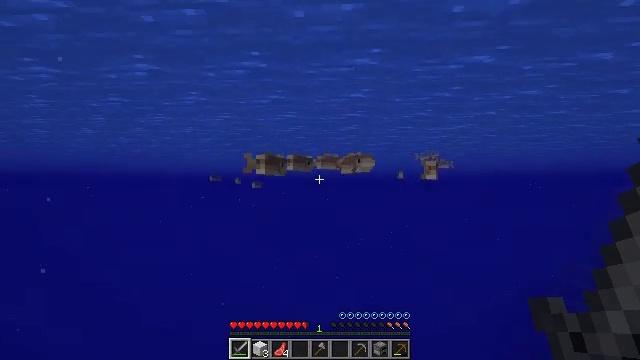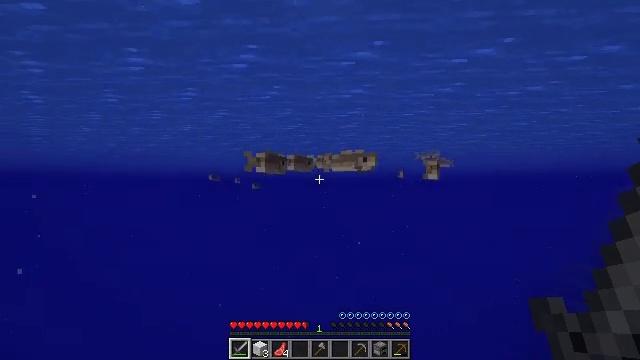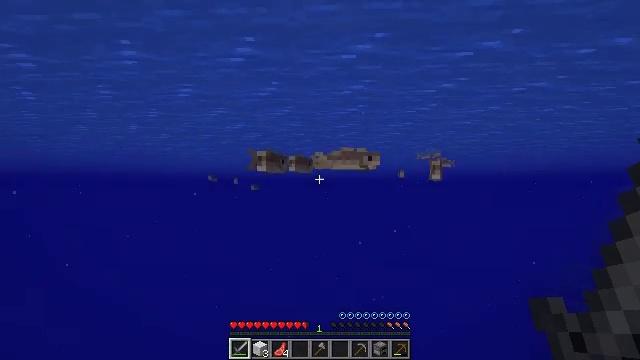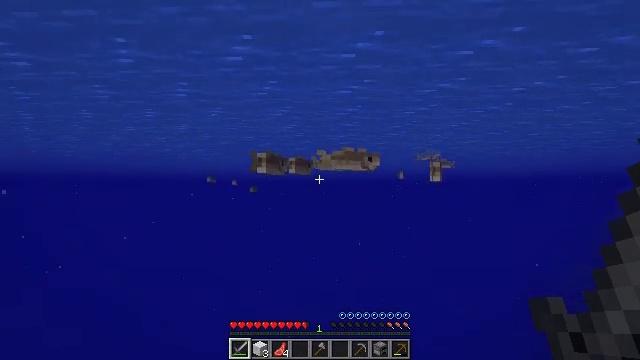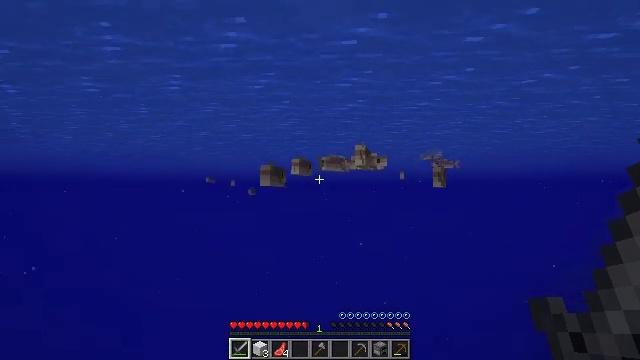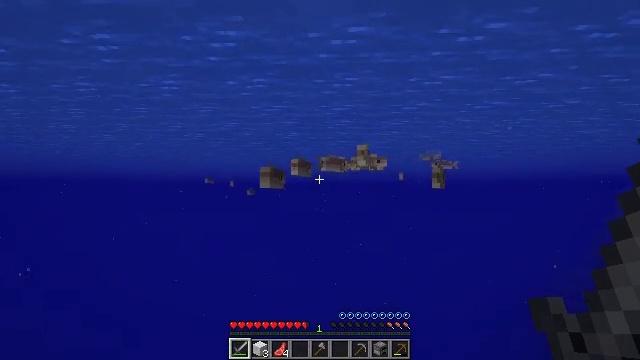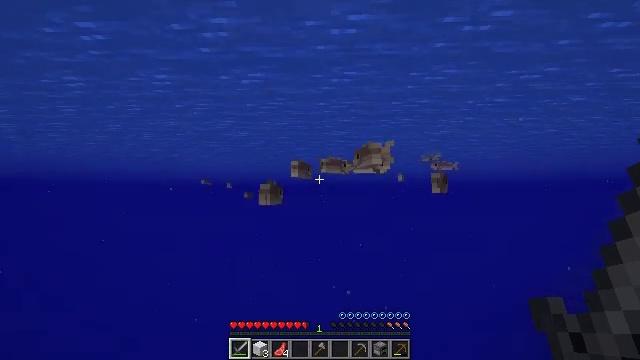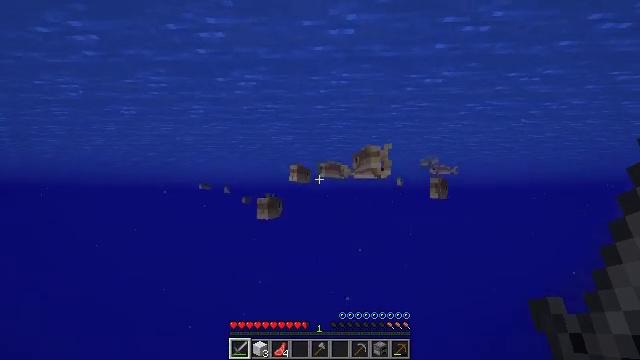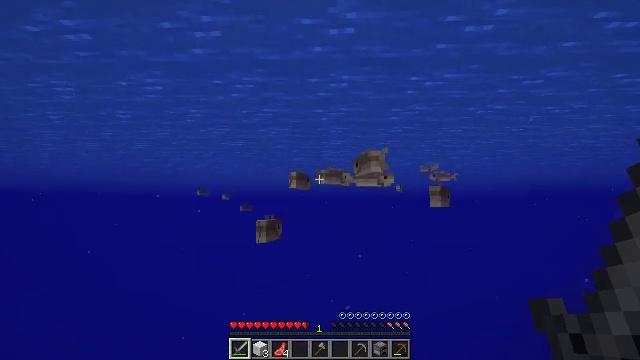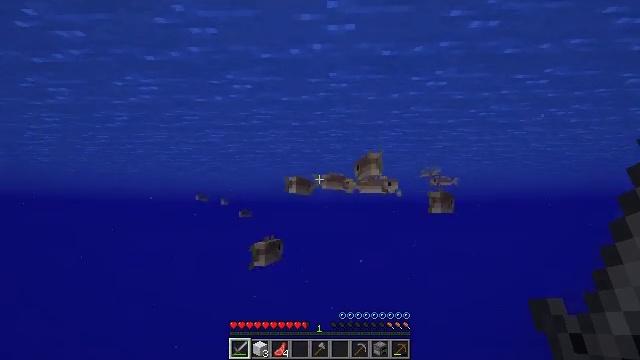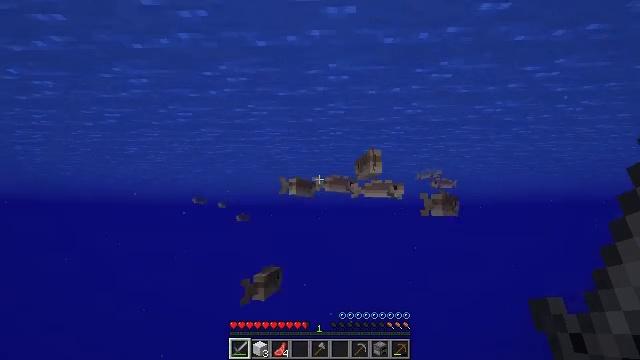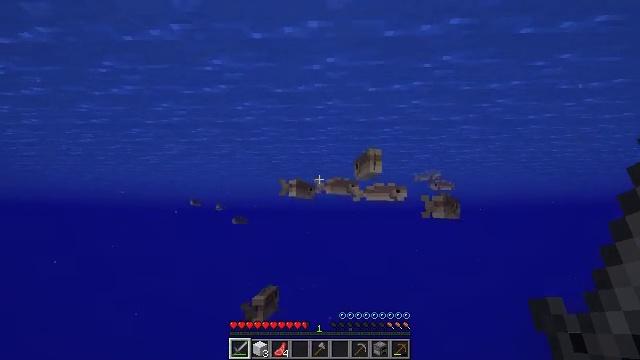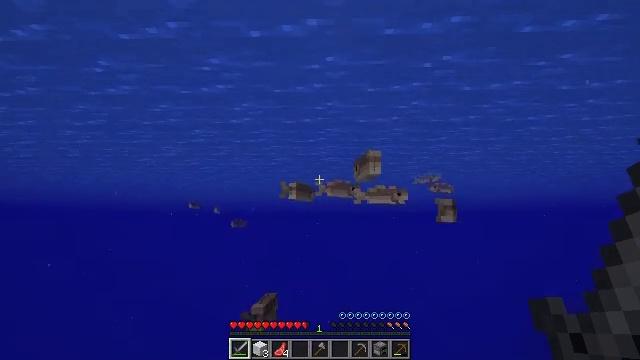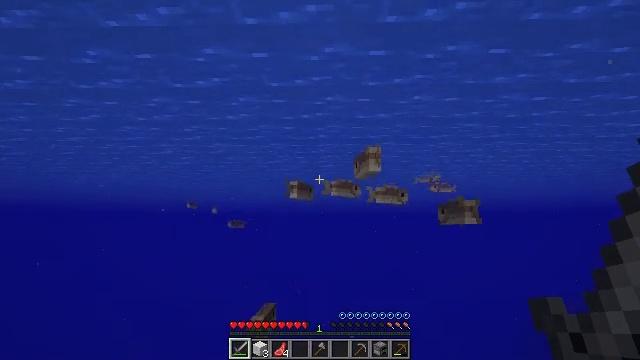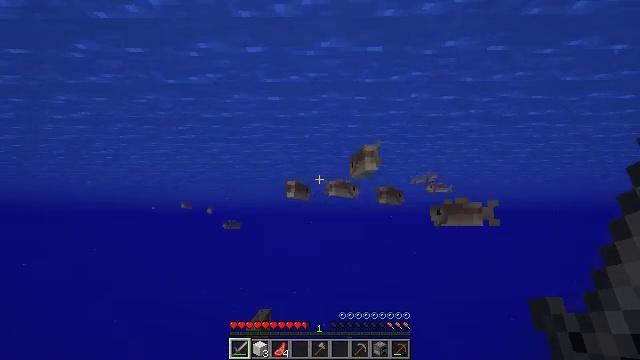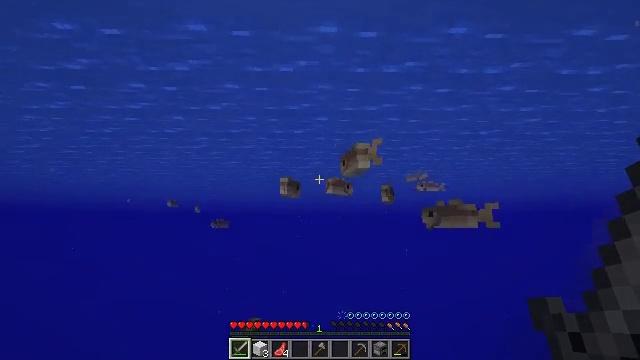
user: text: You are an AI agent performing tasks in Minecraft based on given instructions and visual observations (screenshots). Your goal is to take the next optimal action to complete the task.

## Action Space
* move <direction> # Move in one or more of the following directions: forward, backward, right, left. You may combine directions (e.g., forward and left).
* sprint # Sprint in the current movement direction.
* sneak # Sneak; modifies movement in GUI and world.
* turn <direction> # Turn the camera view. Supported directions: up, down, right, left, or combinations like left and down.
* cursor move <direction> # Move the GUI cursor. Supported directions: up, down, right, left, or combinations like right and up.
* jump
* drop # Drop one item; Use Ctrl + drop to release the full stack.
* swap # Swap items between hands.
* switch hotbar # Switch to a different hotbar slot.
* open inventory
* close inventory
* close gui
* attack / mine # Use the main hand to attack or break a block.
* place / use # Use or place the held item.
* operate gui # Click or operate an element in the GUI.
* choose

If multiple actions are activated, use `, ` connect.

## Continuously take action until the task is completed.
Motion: motion action
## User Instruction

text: Kill the cod.
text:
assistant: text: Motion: move forward
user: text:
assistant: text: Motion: move forward
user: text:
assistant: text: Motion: move forward
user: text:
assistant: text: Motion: move forward, sprint
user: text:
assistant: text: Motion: move forward, sprint
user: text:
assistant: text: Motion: move forward, sprint
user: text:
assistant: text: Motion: move forward, sprint
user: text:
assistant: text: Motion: move forward, sprint, turn up
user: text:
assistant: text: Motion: move forward, turn up
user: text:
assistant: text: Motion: move forward
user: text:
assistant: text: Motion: move forward
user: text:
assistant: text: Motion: move forward
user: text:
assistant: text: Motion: move forward
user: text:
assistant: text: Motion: move forward
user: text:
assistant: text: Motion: move forward, turn right
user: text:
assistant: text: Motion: move forward, turn right
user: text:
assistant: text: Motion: move forward, turn right
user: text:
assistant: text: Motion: move forward, turn right and up
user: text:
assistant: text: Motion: move forward, turn right and up
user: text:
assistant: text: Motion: move forward
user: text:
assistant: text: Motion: move forward, turn up
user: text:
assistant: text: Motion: move forward, turn right and up
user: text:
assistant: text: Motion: move forward, turn up
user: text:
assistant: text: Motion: move forward, turn left
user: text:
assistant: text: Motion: move forward, turn left and down
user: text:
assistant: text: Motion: move forward, turn left and down
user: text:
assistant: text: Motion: move forward, turn left and down
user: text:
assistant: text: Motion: move forward
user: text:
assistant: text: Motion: move forward, turn left and down
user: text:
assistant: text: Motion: move forward, turn left and down